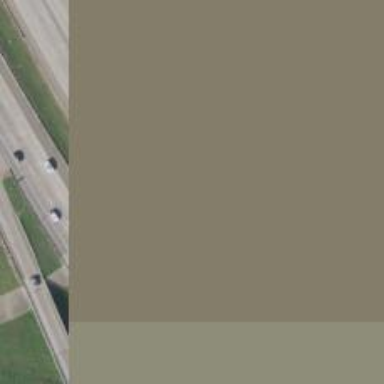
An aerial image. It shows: Motorway link bridge.